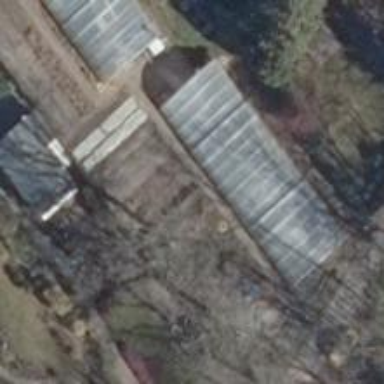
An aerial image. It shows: Greenhouse.